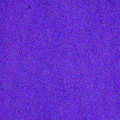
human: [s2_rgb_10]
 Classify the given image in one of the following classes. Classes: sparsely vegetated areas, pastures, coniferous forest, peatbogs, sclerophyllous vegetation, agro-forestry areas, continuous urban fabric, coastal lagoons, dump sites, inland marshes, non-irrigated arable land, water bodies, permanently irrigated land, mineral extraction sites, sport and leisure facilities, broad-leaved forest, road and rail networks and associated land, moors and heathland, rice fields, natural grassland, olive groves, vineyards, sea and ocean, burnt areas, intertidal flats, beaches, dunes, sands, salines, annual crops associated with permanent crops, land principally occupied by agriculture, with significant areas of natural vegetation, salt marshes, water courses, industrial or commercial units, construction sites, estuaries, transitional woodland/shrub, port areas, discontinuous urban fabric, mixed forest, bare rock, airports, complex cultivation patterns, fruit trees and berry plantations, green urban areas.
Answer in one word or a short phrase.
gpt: water bodies